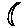
Label: moon